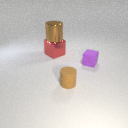
large red metal cube behind small purple rubber cube